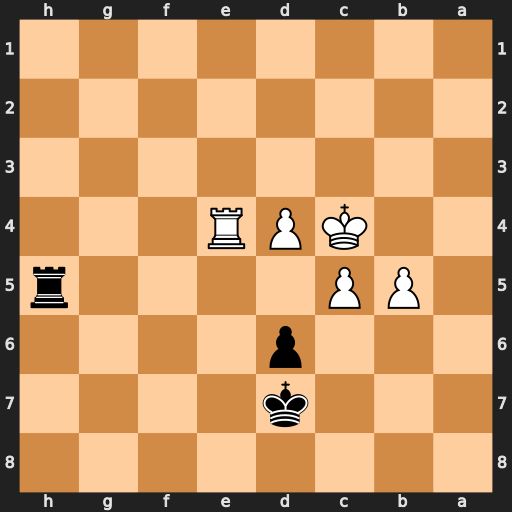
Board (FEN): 8/3k4/3p4/1PP4r/2KPR3/8/8/8
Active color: b
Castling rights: -
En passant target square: -
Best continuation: d5+ Kd3 dxe4+